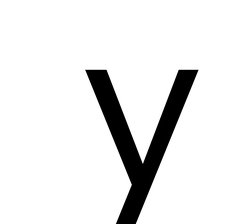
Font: Poppins-Regular